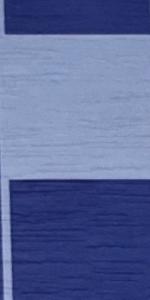
Label: Empty